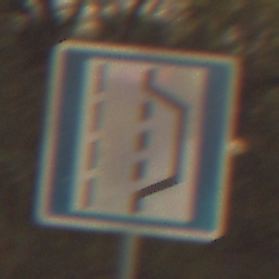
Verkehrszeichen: NothalteUndPannenbucht
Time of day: Night
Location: Outdoor (Nature)
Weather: Clear
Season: NotSpecified
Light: Natural